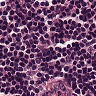
Metastatic tissue present: no